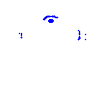
Particle: kaon